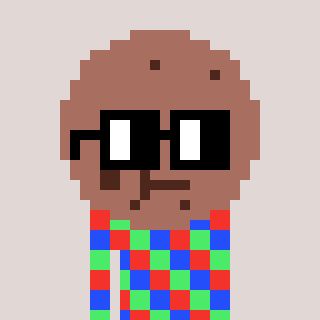
a pixel art character with square black glasses, a cookie-shaped head and a computerblue-colored body on a warm background